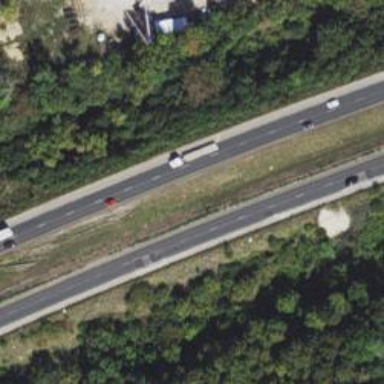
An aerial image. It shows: Asphalt motorway.